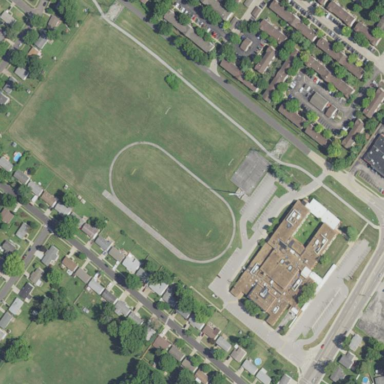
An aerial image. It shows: School.